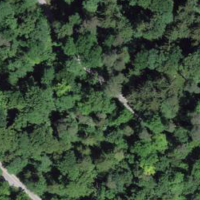
EUNIS habitat code: 41
Species observed at this site:
Sonchus asper